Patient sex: F
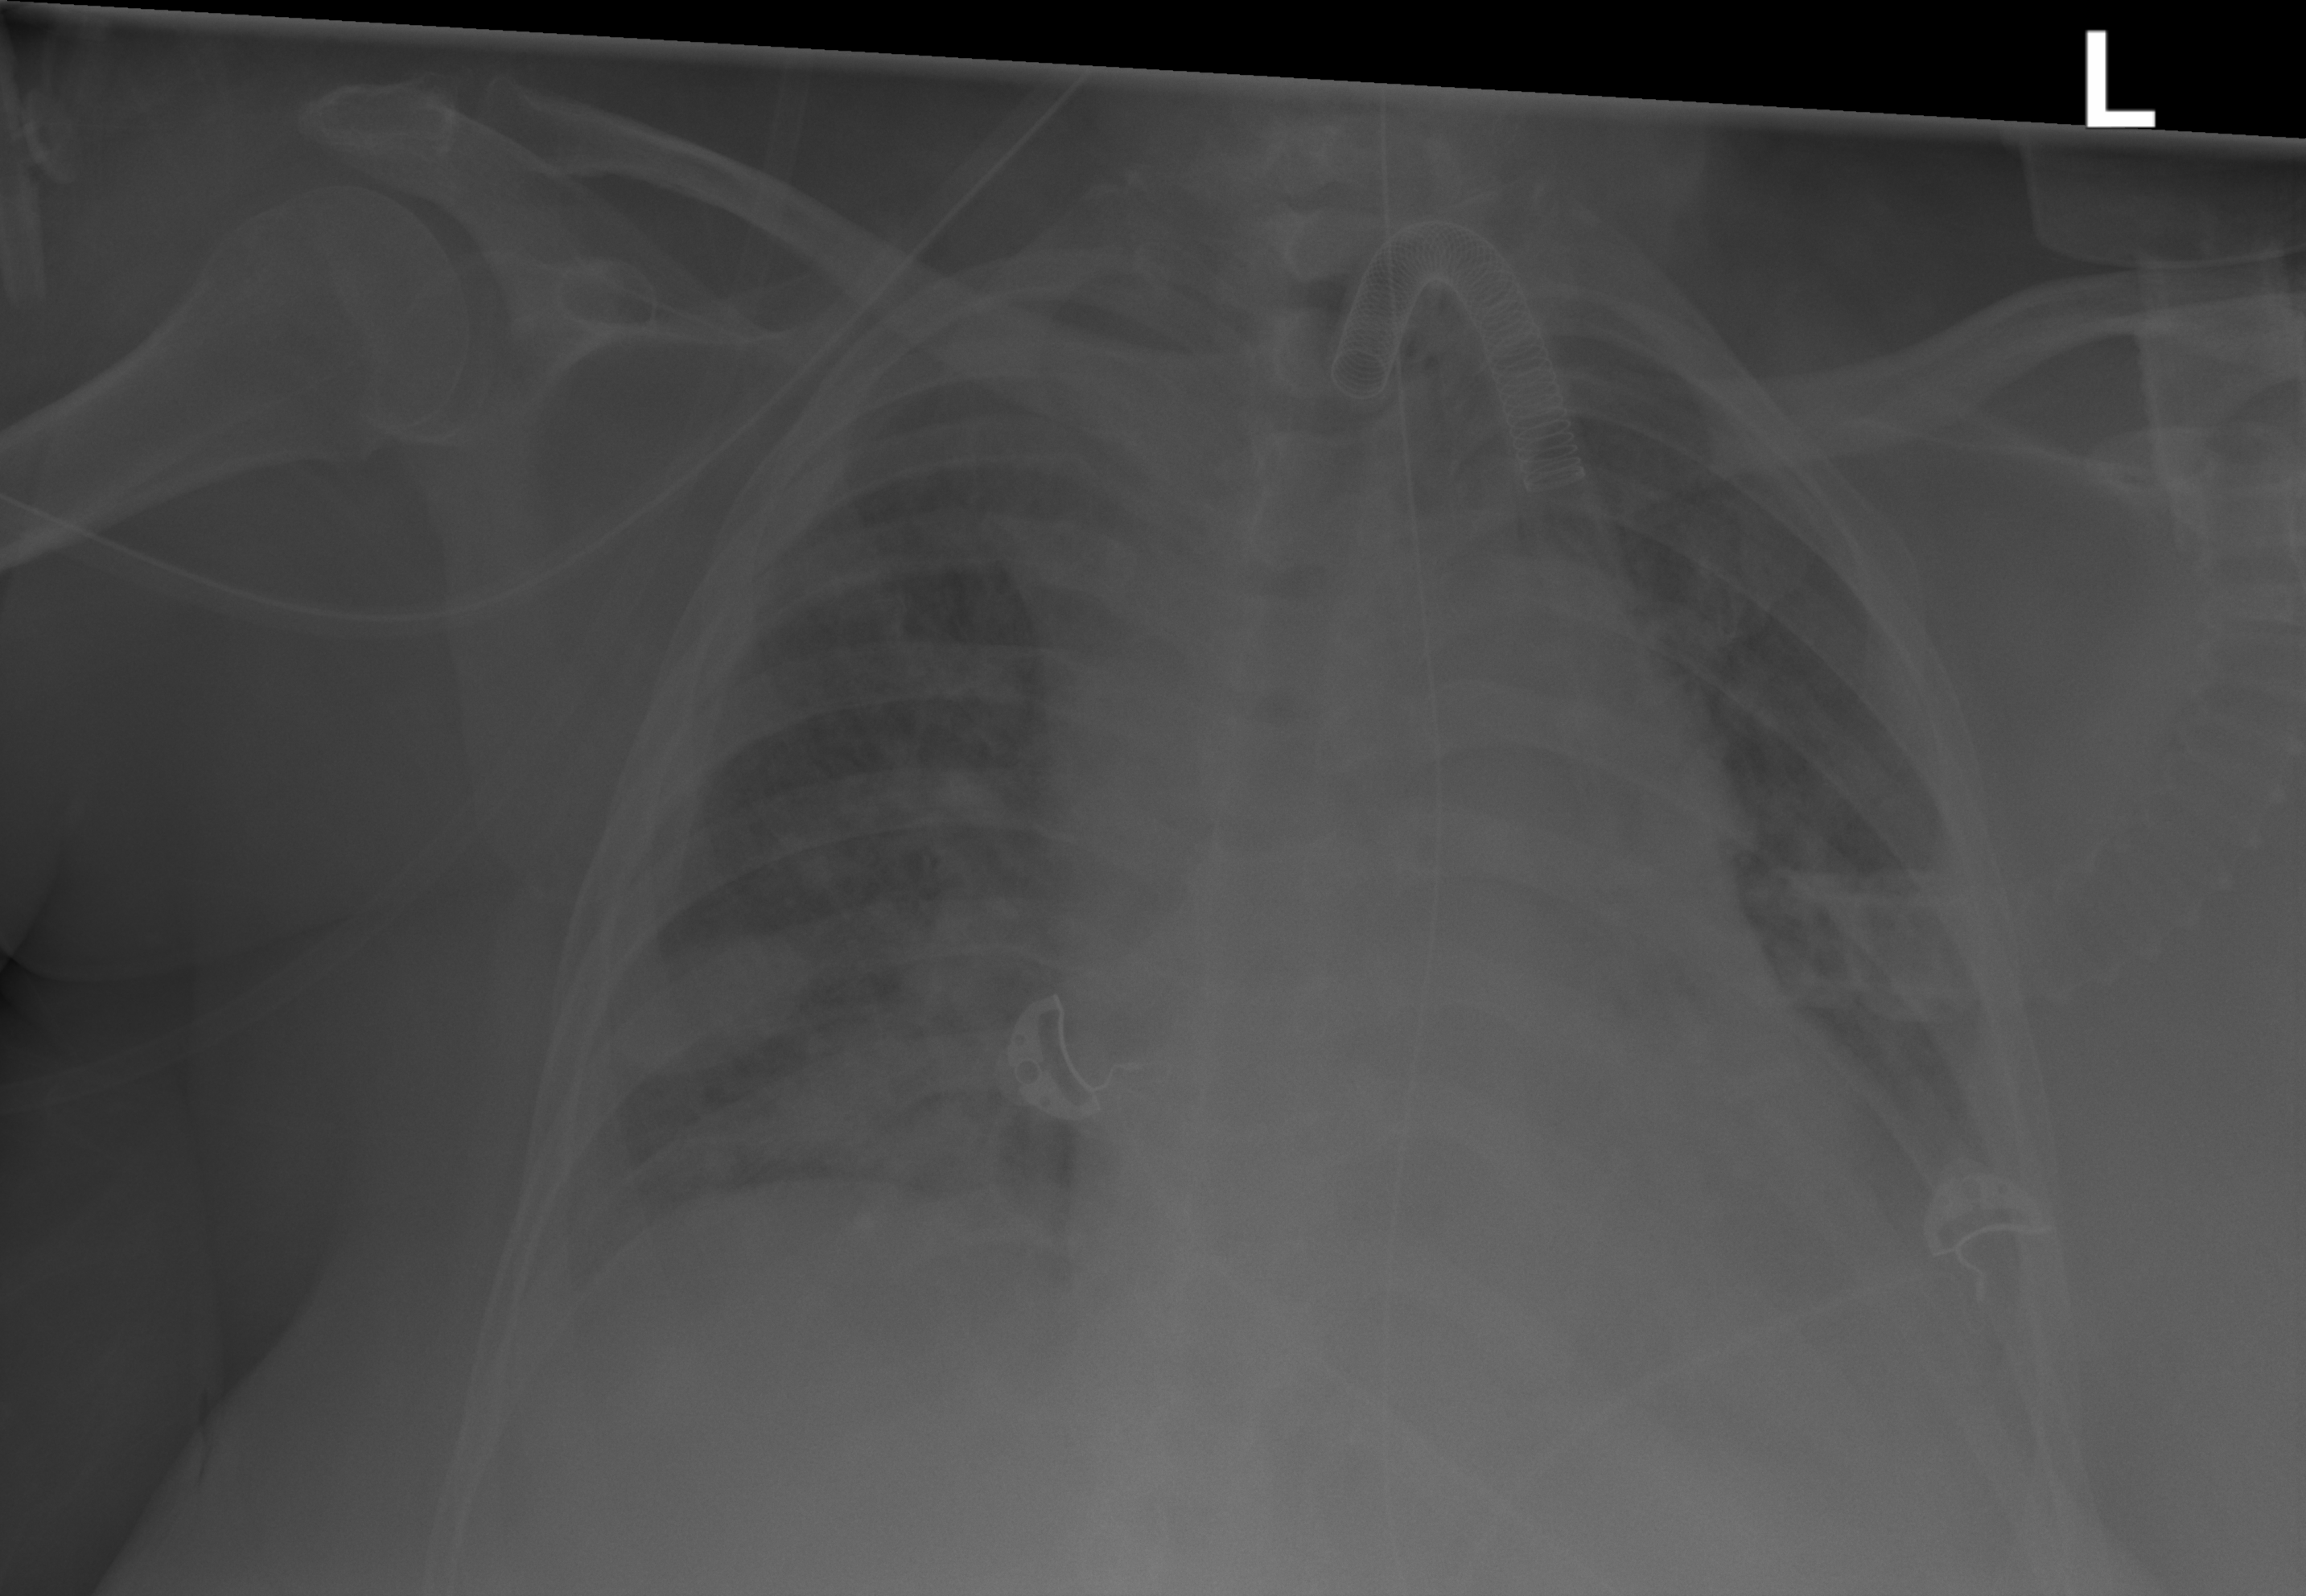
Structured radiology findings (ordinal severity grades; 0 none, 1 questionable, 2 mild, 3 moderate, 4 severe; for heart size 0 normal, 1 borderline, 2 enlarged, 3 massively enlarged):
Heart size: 2
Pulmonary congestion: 2
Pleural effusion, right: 1
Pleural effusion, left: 2
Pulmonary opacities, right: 2
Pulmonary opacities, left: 0
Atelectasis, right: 2
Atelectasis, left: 2